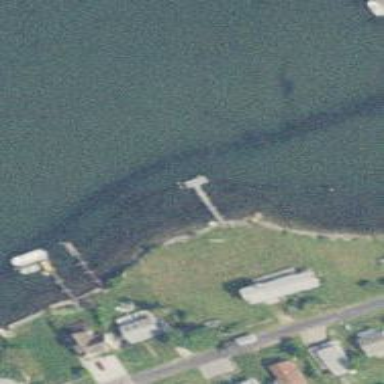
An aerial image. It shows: Man-made pier.